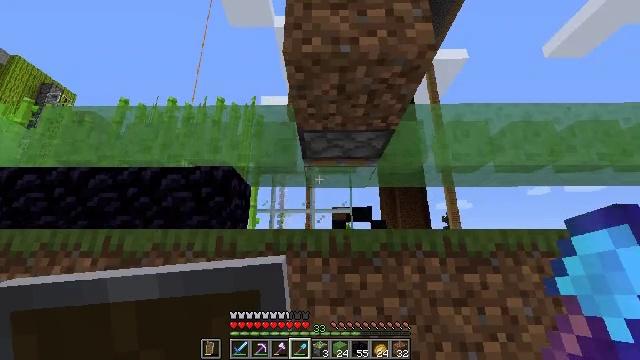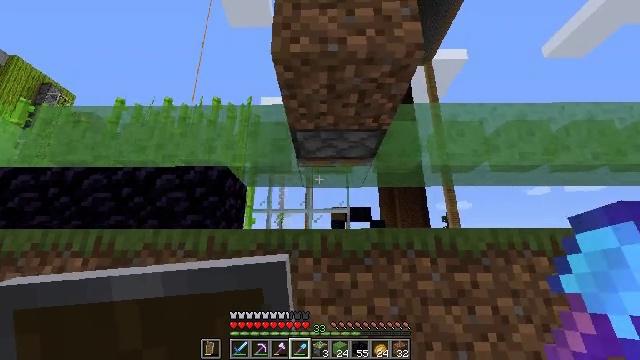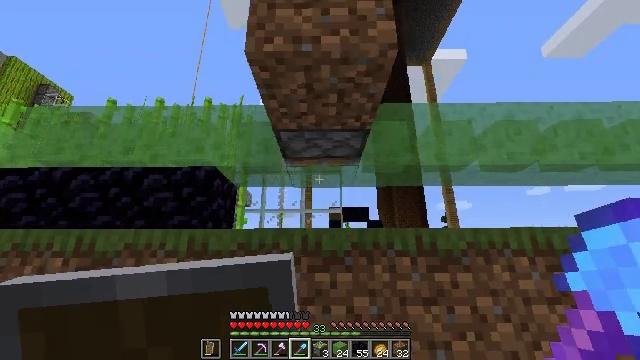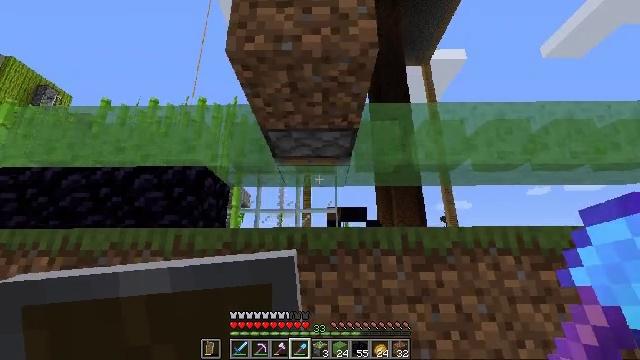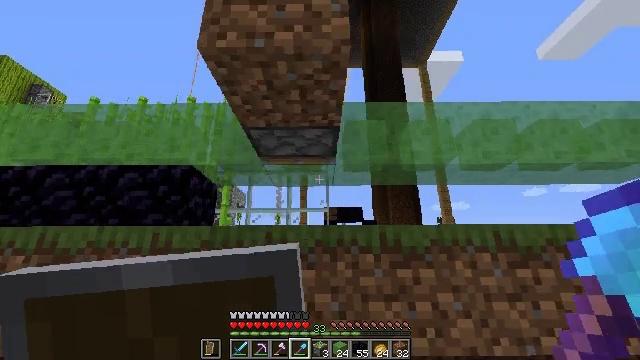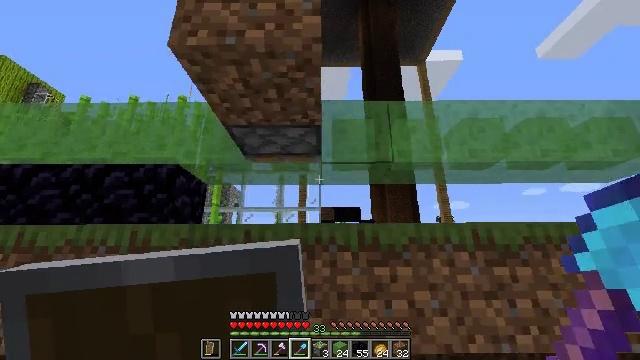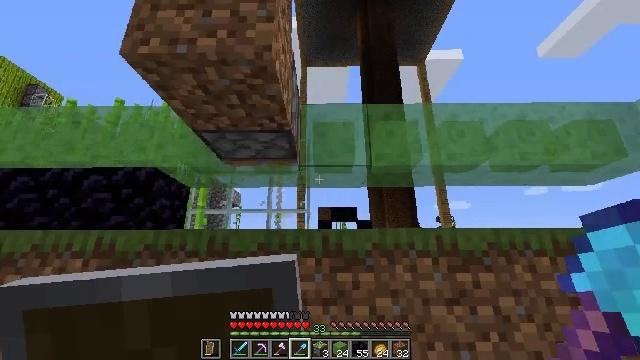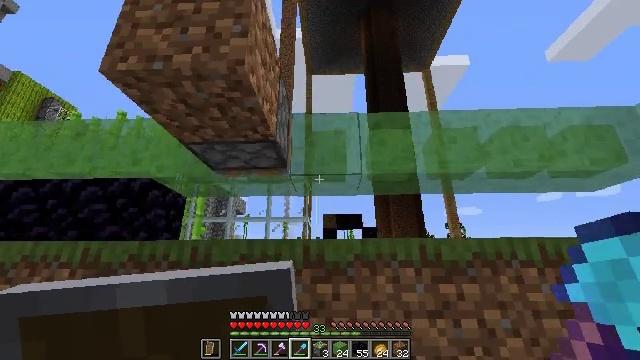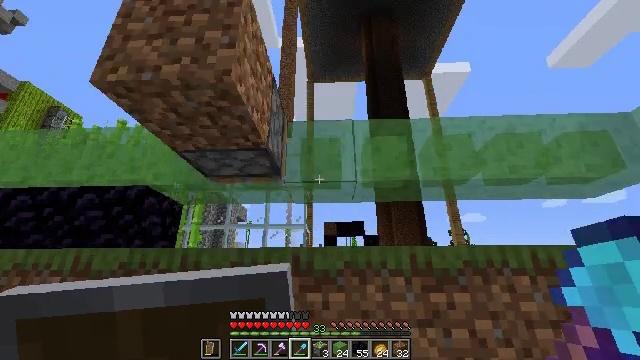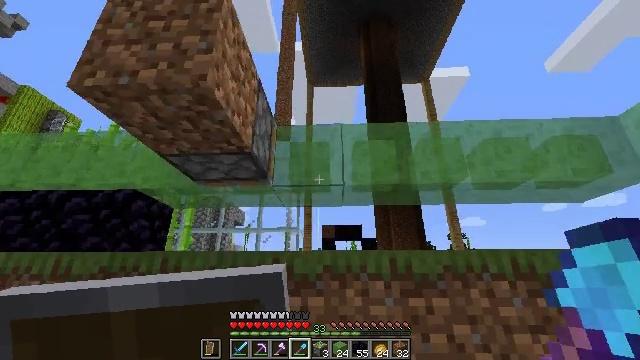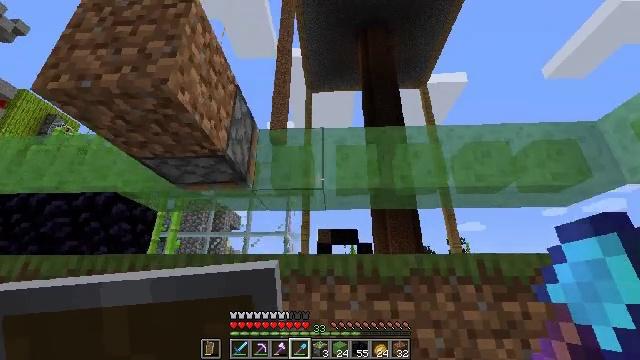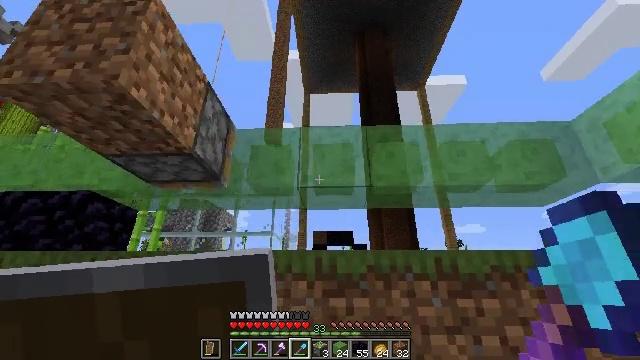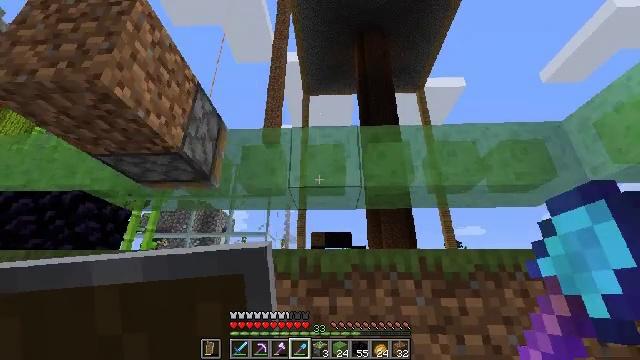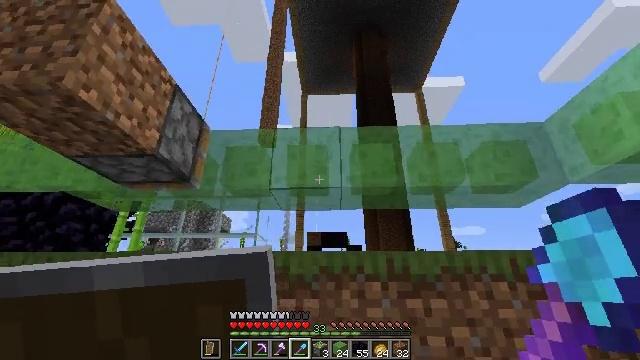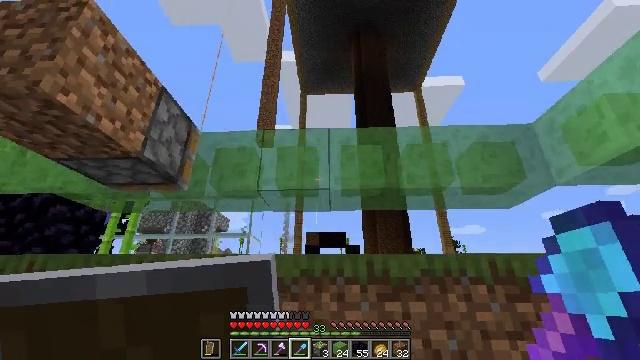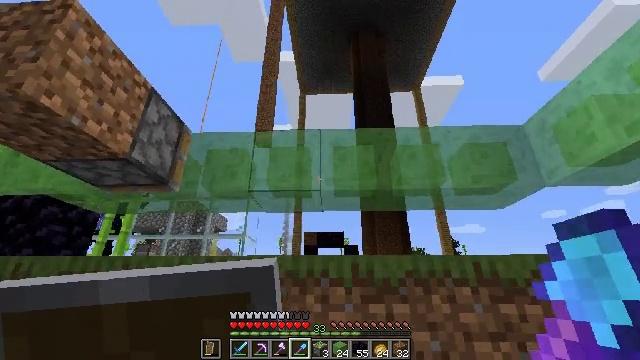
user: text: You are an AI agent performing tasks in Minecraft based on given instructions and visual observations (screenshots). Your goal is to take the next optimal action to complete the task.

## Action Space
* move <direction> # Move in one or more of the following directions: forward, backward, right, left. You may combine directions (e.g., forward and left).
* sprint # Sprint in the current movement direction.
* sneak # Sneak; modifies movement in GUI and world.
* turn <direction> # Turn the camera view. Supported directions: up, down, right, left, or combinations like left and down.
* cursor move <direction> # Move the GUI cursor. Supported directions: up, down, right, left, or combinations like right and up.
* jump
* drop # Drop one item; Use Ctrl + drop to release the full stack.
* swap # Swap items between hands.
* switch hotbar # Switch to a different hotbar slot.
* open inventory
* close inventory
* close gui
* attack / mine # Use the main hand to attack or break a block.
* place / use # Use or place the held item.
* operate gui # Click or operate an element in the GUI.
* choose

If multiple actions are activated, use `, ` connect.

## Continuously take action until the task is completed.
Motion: motion action
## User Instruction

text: Remove the sticky piston from its position.
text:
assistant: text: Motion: move right
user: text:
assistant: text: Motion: move right
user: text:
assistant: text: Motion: move right
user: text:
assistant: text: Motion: move right
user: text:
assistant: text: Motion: move right
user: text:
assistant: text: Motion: move right
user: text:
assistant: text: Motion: move right, turn left and up
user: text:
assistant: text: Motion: move right, turn up
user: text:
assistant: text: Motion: move right
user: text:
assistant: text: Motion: move right
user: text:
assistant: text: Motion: move right
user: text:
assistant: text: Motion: move right
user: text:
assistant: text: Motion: move right
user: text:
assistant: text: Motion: move right
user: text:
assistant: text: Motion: move right
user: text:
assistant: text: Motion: move right
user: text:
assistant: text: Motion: move right
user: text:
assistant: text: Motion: move right
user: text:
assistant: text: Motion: move right
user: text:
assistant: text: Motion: move right, turn right and down
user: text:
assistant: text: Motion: turn right and down
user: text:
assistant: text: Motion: turn down
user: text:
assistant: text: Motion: turn right and down
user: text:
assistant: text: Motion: turn right and down
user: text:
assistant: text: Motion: turn right and down
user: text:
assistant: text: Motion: turn right
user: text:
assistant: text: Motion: move forward
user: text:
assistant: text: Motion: move forward
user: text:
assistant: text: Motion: move forward
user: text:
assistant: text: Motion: move forward